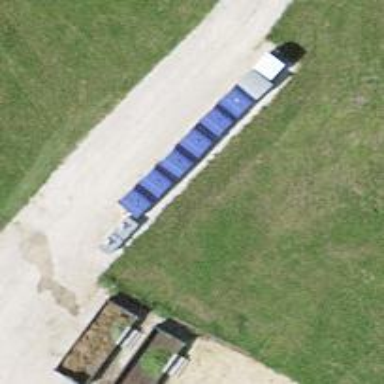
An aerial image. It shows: Recycling container in the area designated for recycling.